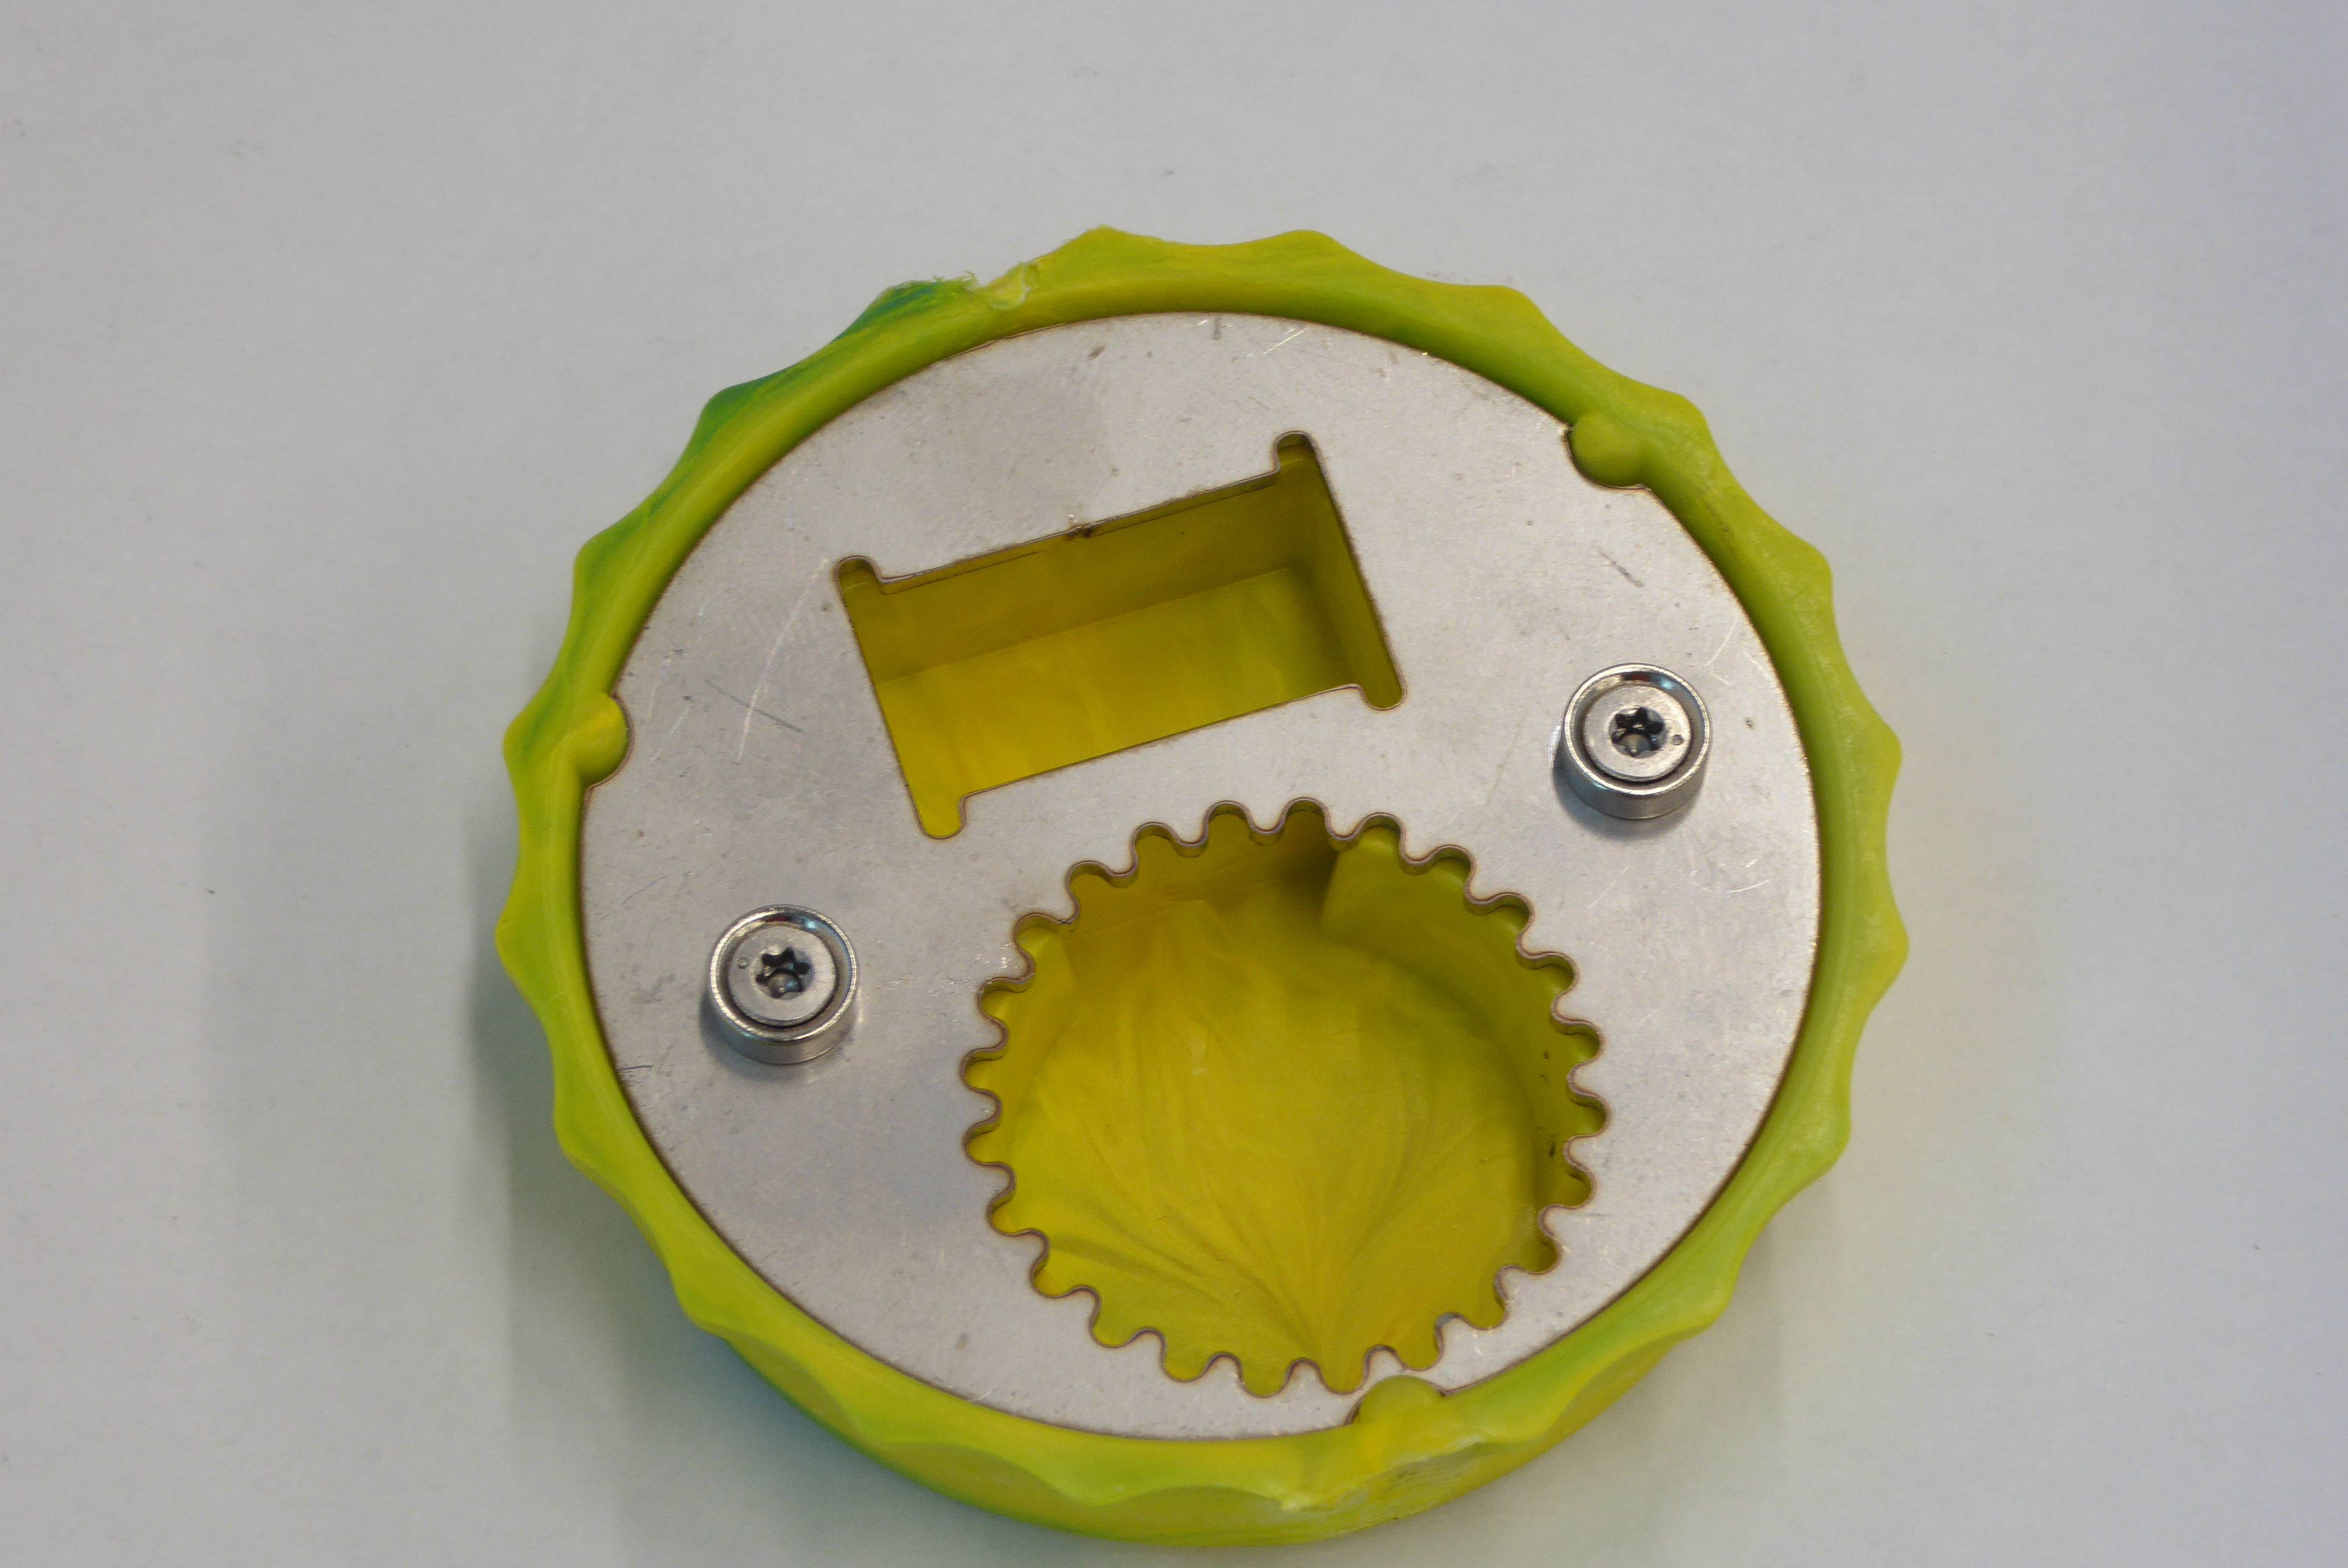
Label: Bottle Opener